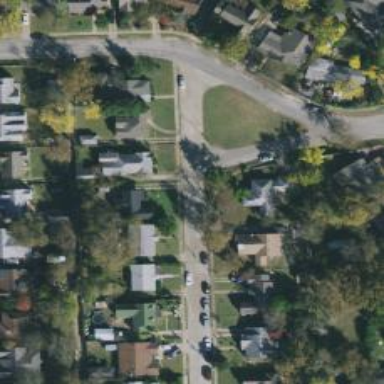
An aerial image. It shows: Residential road.